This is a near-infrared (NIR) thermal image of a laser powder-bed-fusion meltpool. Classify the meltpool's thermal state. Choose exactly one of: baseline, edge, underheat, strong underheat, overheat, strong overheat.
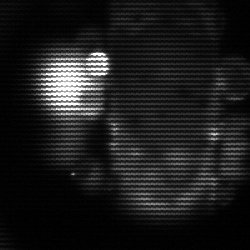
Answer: strong underheat